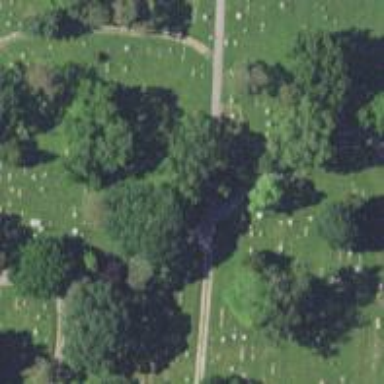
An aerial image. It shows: Memorial site with historic significance.